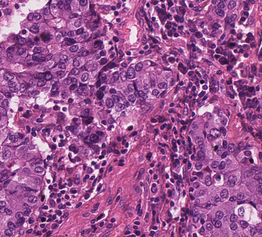
Tumor epithelial tissue: yes
Tumor-associated stroma tissue: yes
Normal tissue: no